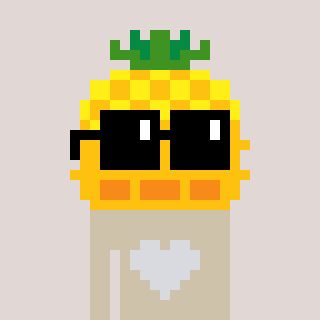
a pixel art character with square black sunglasses, a pineapple-shaped head and a bege-colored body on a warm background